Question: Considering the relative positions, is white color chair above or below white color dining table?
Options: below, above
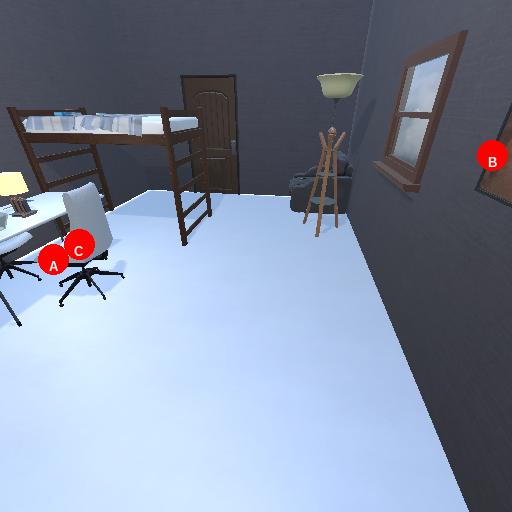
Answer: below